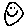
Label: smiley face